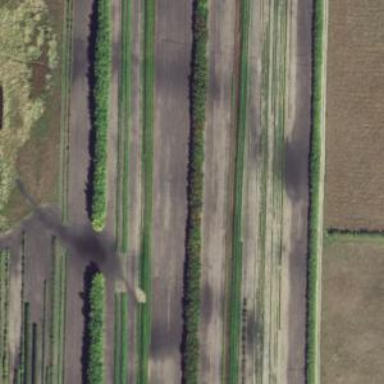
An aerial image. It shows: Farmland with trees as the main crop.